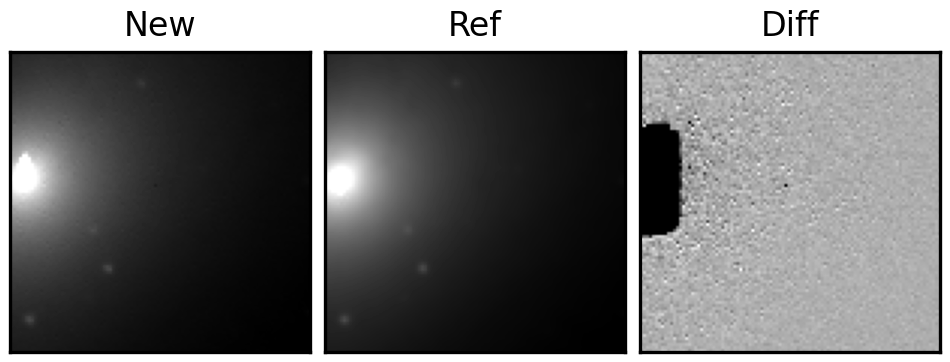
Label: real